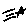
Label: star